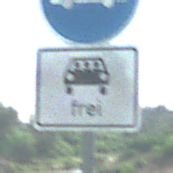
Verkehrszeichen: MehrfachbesetzePersonenkraftwagenFrei
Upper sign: Busssonderstreifen
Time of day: MorningAfternoon
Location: Outdoor (Special)
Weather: Clear
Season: NotSpecified
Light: Natural